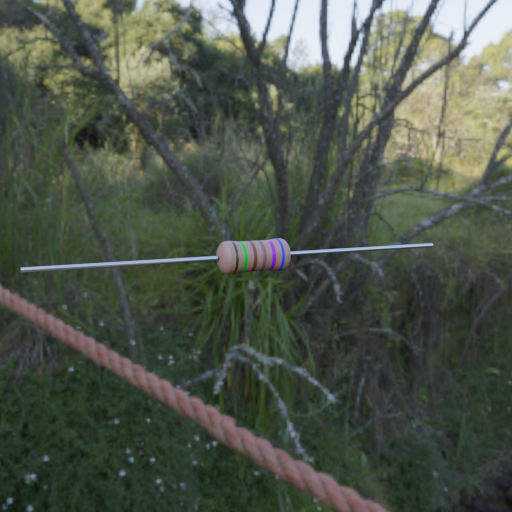
Resistor colour bands (in order): black, green, brown, brown, violet, blue